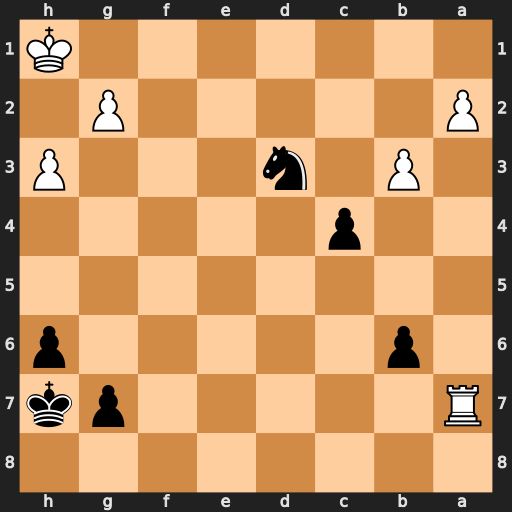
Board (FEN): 8/R5pk/1p5p/8/2p5/1P1n3P/P5P1/7K
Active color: b
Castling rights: -
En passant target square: -
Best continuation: c3 Rc7 Nc5